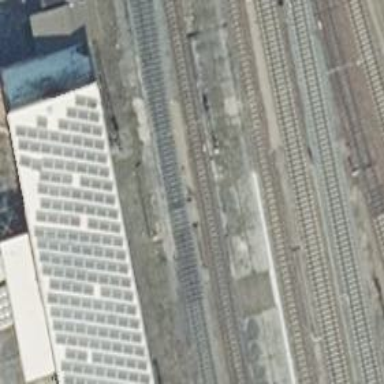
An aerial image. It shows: Milestone along the railway with catenary mast.